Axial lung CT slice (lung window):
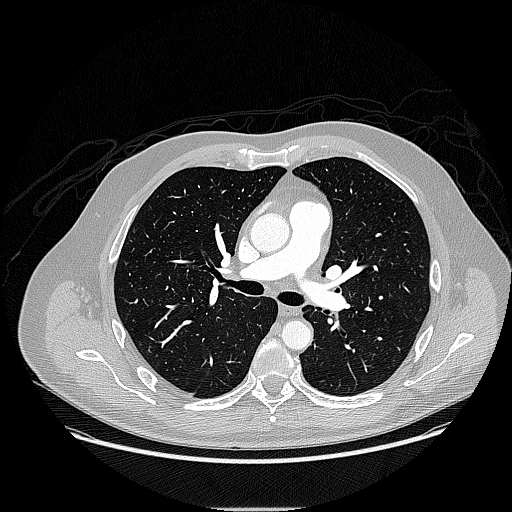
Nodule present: no